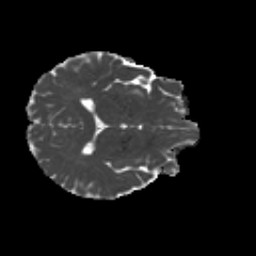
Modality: MD
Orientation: axial
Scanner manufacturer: siemens
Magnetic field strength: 3 T
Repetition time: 4.16 s
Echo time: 0.0806 s